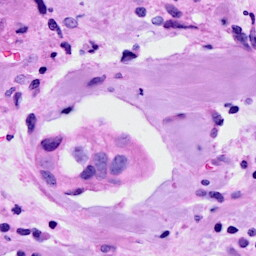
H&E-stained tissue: Breast